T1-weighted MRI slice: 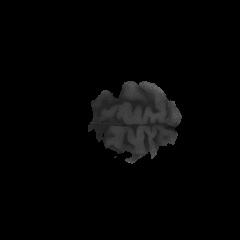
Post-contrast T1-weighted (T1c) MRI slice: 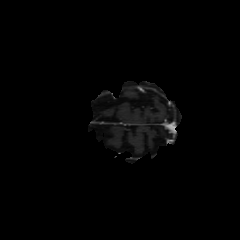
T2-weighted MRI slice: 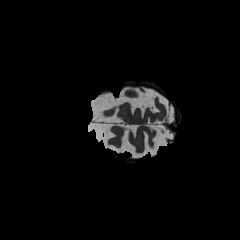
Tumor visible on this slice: no